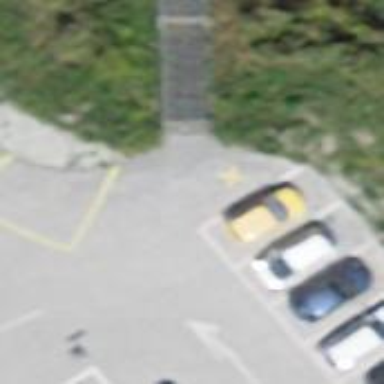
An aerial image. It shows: Road with steps.